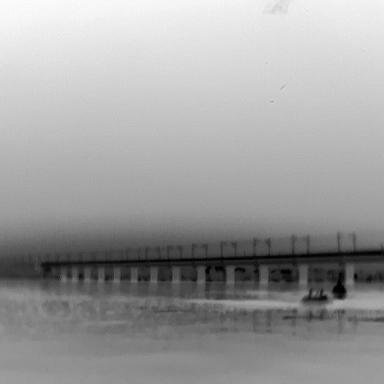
There are two objects shown in the infrared image, including a canoe, and a warship.